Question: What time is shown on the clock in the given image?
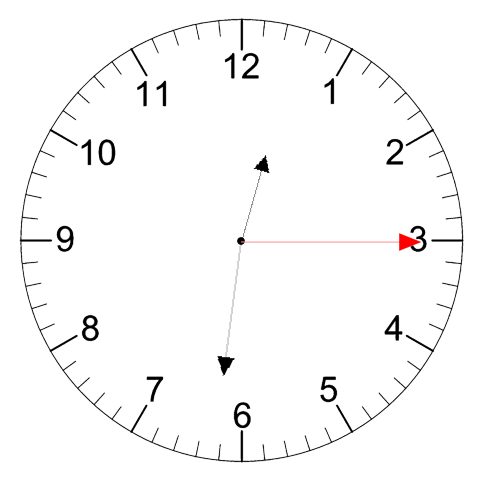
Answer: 12:31:15